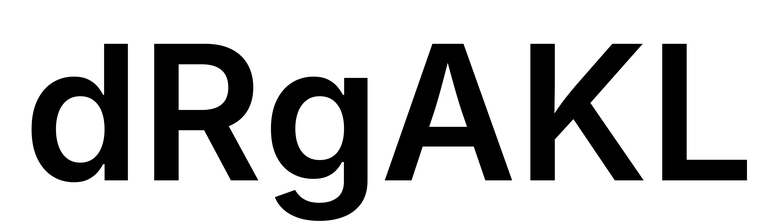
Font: Inter_SemiBold